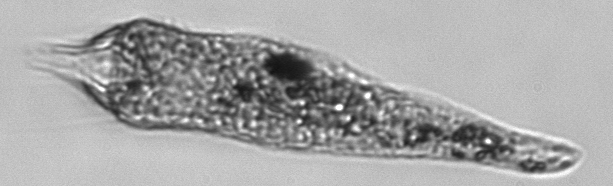
Label: Strombidium_conicum